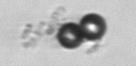
Label: bead